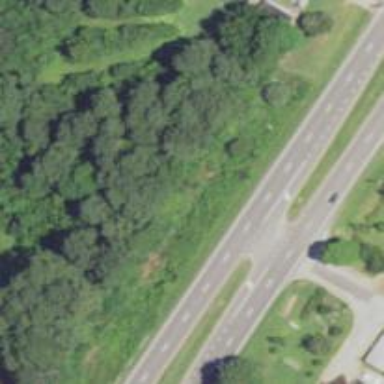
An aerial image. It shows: Trunk link highway.